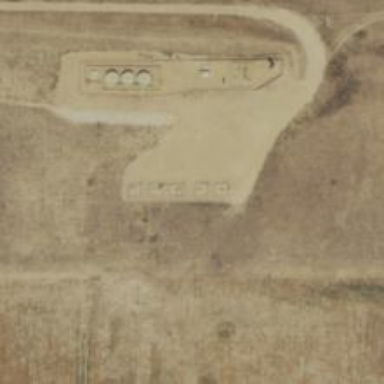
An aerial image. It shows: Petroleum well that is man-made.